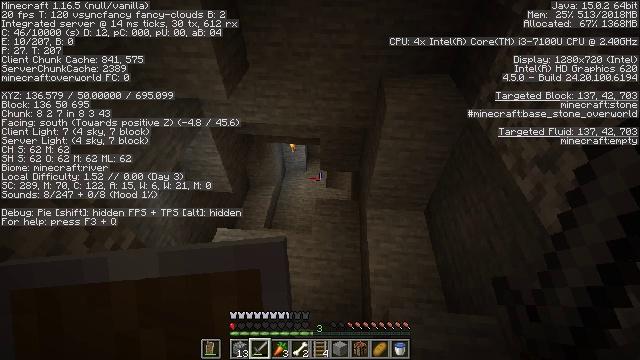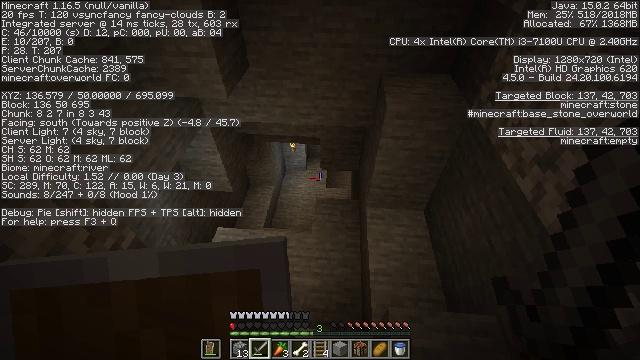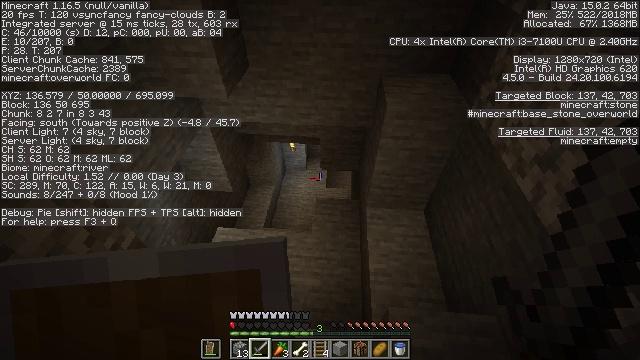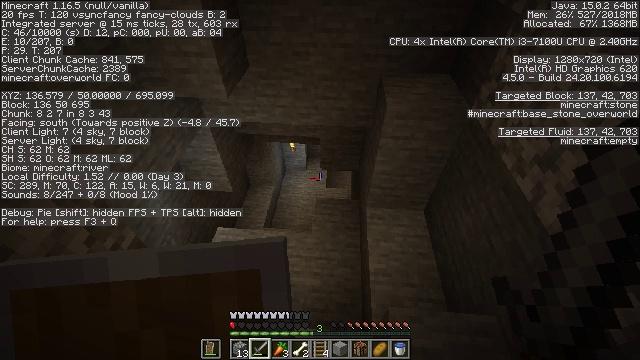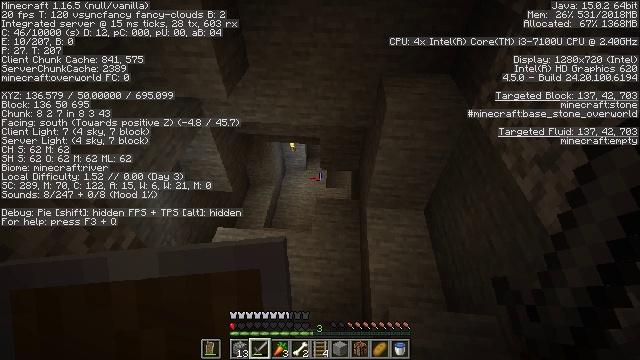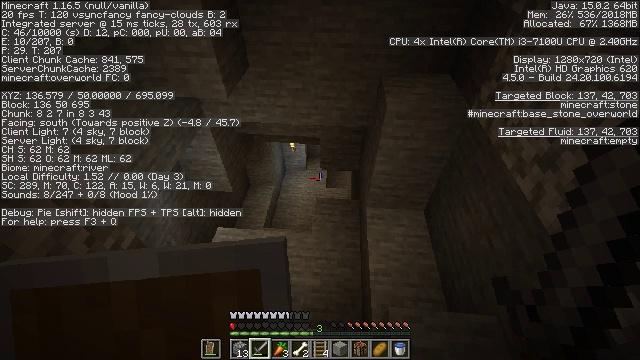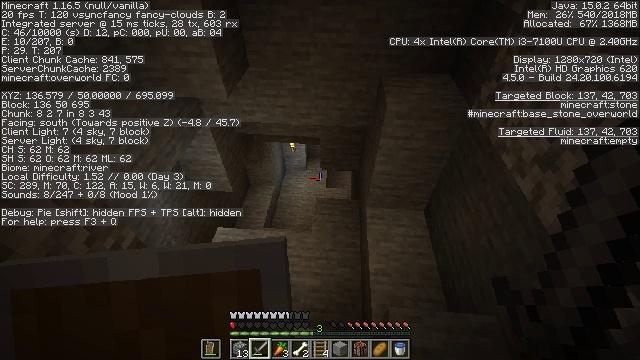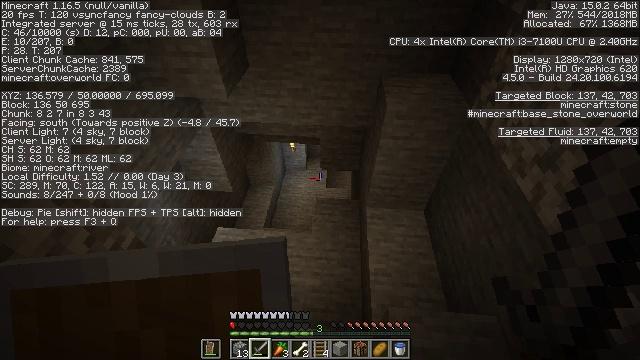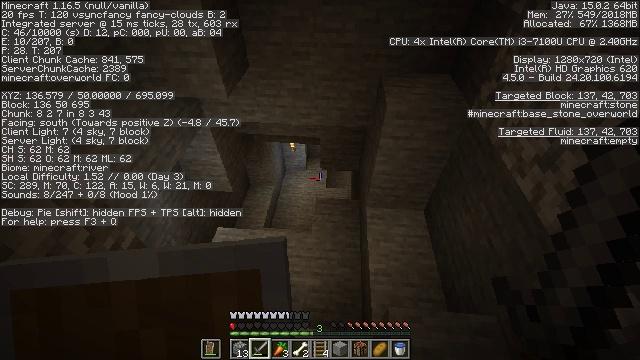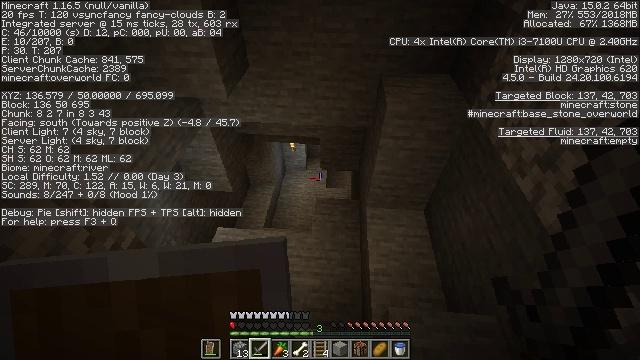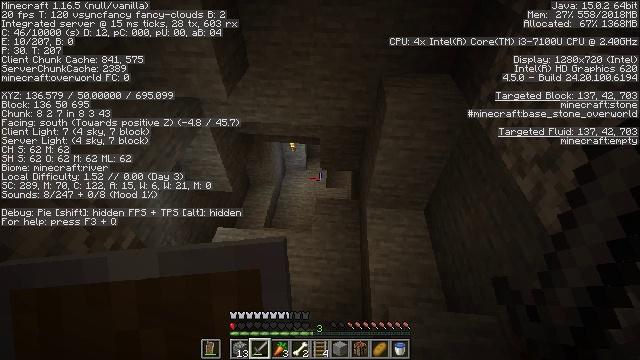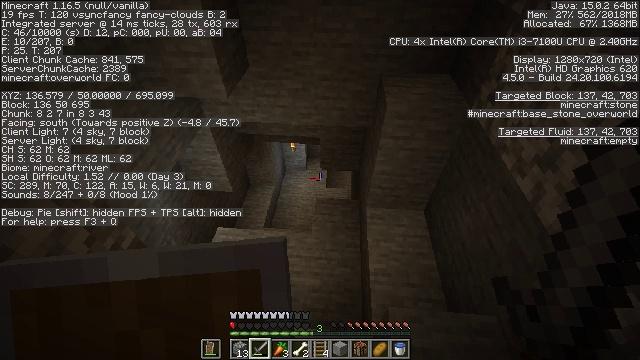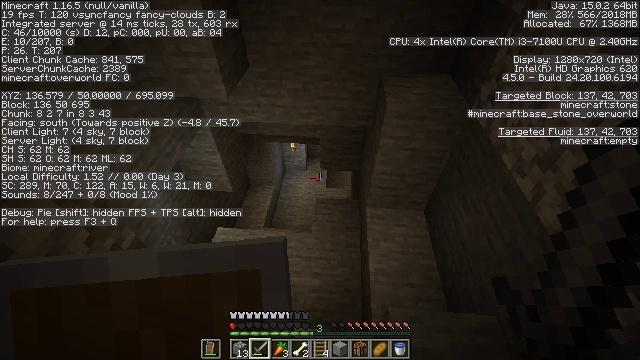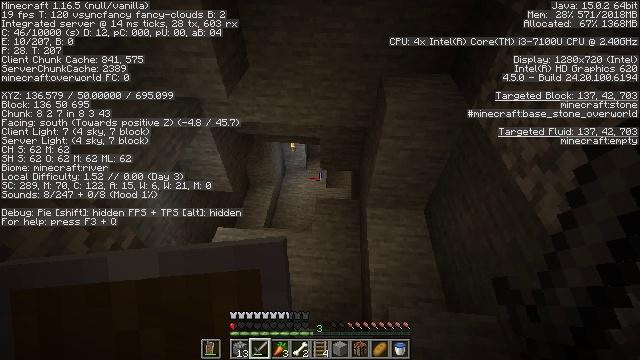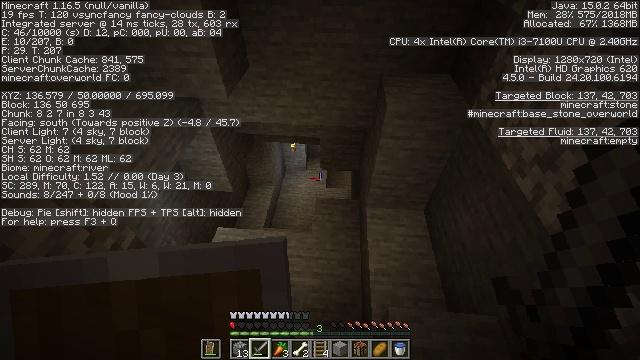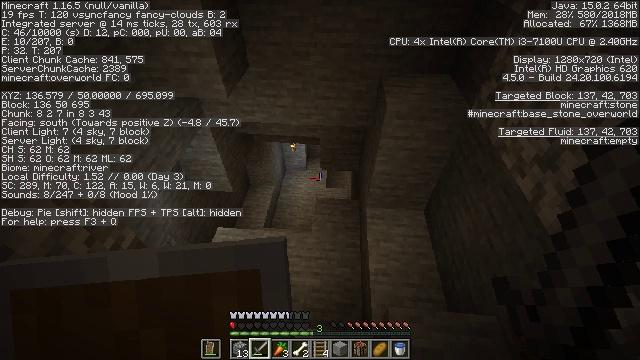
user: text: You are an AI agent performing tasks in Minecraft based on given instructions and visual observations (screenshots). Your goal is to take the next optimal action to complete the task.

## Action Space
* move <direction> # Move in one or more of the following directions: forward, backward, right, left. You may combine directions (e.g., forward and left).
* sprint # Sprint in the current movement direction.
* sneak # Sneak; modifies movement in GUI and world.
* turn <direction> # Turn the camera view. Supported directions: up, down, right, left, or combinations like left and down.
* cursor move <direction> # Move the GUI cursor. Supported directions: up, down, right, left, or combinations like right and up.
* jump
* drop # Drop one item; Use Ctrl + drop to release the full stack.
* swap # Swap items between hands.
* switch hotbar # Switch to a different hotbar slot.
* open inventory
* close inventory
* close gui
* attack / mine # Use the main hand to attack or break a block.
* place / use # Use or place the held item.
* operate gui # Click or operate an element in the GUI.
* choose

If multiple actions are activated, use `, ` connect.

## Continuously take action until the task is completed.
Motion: motion action
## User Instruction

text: Break the cobweb with a sword.
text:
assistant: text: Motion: no_op
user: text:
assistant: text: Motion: no_op
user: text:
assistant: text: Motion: no_op
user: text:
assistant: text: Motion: no_op
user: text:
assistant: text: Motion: no_op
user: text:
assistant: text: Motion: no_op
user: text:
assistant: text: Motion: no_op
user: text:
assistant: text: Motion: no_op
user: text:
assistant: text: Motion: no_op
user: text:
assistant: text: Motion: no_op
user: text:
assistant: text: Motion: no_op
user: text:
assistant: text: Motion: no_op
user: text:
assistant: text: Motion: no_op
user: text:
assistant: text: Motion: no_op
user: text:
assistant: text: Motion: no_op
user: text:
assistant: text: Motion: move forward
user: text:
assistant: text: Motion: move forward
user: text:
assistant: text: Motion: move forward
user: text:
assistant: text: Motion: move forward
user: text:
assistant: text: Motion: move forward
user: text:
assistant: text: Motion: no_op
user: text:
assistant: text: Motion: no_op
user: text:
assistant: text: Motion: no_op
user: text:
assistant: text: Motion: no_op
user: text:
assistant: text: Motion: no_op
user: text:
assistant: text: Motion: no_op
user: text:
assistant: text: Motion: no_op
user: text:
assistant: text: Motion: no_op
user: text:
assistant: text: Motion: no_op
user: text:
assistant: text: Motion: no_op